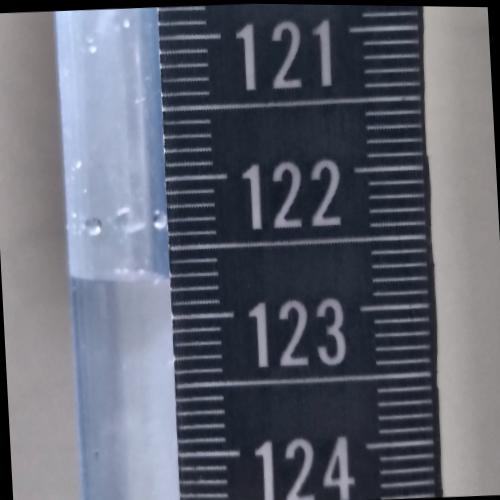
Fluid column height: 122.7 cm